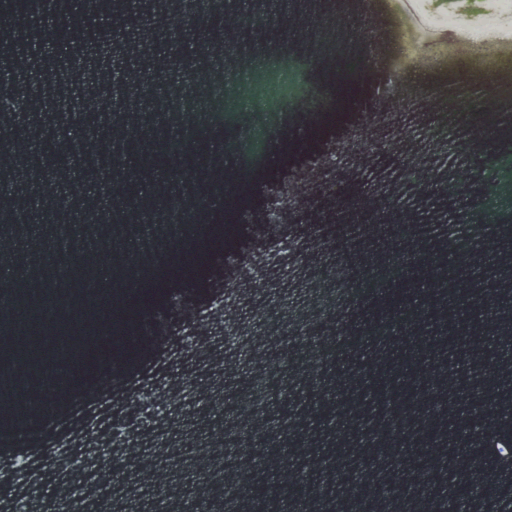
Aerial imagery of bar in New York named Race Point Ledge containing open water and barren land